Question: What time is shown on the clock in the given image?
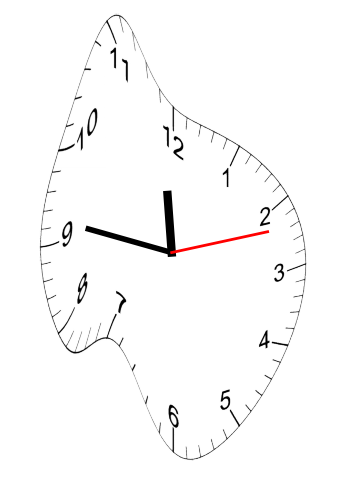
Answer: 11:46:12